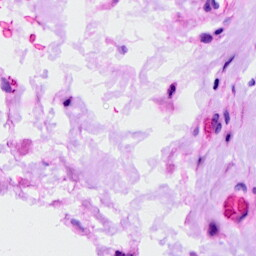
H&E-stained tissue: Ovarian